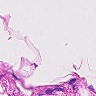
Metastatic tissue present: no